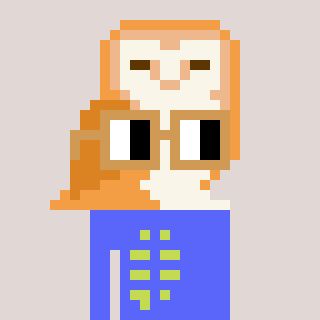
a pixel art character with square brown glasses, a owl-shaped head and a purple-colored body on a warm background